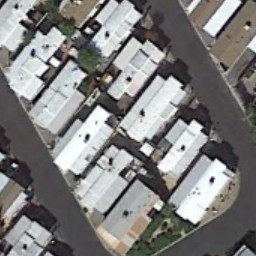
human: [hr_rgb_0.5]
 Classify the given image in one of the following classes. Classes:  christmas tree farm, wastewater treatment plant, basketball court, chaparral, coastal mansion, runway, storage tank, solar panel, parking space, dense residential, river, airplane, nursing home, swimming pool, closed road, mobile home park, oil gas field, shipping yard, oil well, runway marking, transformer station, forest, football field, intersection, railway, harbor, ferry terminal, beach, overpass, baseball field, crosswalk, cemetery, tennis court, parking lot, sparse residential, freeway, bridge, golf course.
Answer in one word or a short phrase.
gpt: mobile home park